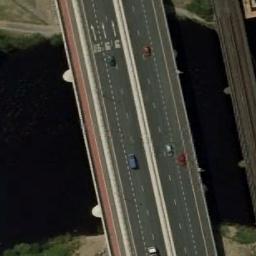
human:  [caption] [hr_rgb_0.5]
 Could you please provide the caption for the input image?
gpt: Two bridges built on a dark blue river and some cars on one bridge .

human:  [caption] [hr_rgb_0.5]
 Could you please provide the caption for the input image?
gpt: There is a bridge with some cars over the river .

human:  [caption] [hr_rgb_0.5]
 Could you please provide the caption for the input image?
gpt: A bridge connects the land on both sides of the turquoise river  There are many cars on the bridge .

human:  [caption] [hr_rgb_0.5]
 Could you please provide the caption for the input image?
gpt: It was a two-way bridge, And the water in the river was black .

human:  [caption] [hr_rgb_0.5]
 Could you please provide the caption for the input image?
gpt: Some cars are on the bridge .